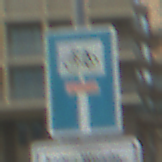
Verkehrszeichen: SackgasseRadverkehrDurchlaessig
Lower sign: HinweisGeaenderteVorfahrtVerkehrsfuehrungVerkehrsregelung3
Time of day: MorningAfternoon
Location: Outdoor (Urban)
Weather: PartlyCloudy
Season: NotSpecified
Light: Natural